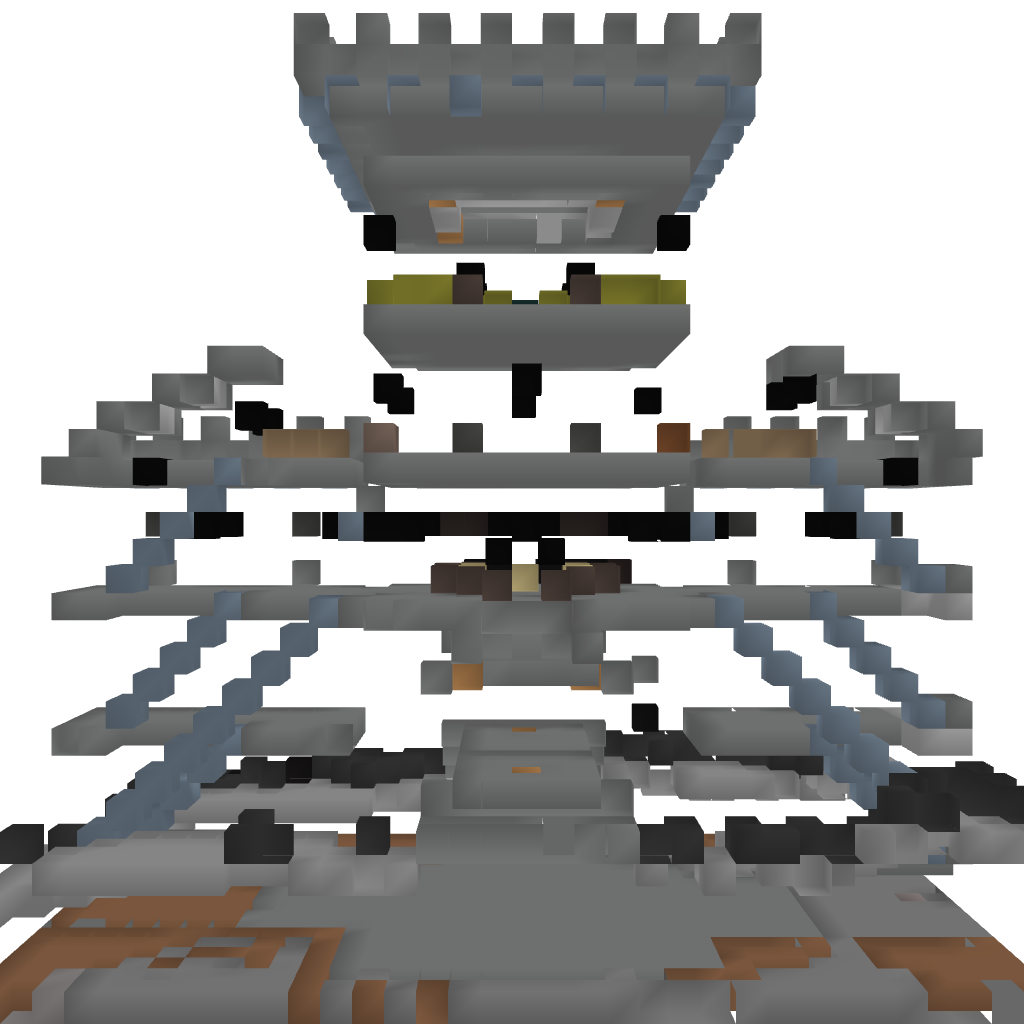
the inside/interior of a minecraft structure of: Skin System redstone door (5 by 3 pistons)